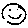
Label: smiley face